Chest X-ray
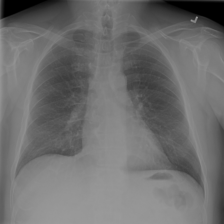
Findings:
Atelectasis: negative
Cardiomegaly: negative
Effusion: negative
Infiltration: negative
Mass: negative
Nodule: negative
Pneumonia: negative
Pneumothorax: negative
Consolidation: negative
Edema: negative
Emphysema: negative
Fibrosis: negative
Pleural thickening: negative
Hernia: negative